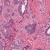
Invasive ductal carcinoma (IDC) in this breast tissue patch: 1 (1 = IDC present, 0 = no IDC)